Question: I have a spread sheet to calculate golf scores and handicaps. There is 8 games. Player of the year is calculated on a players top 5 scores. I need a formula which will sum the top 5 values of a players points. The players points are in the blue columns and the best 5 total points are stored in the yellow AR column.

Now, I am not an Excel expert but here is my attempt at a solution.
The problem is that I have to create a custom range for every player (which is not cool):
'''
=Sheet1!$E$2,Sheet1!$J$2,Sheet1!$O$2,Sheet1!$T$2,Sheet1!$Y$2,Sheet1!$AD$2,Sheet1!$AI$2,Sheet1!$AN$2
'''
And then I have to create a unique formula for each individual player (which is also not cool):
'''
=LARGE(Bergin_Martin,1)+ LARGE(Bergin_Martin,2)+ LARGE(Bergin_Martin,3)+ LARGE(Bergin_Martin,4)+ LARGE(Bergin_Martin,5)
'''
This works ok but it's not ideal if I want to add new players. Does anyone know of a formula which I can use without the need to create 1) a unique range for each player and 2) a unique formula to sum up the unique ranges?
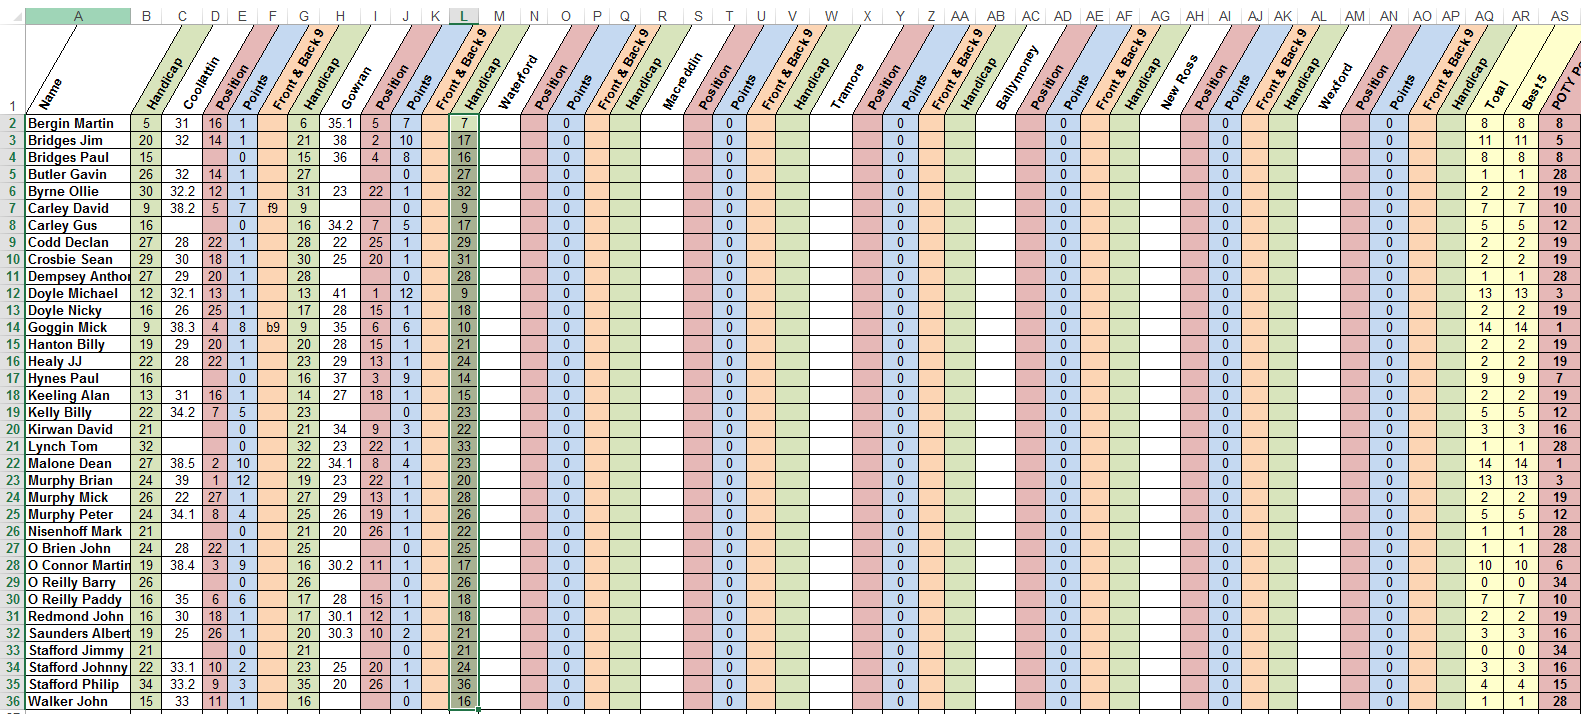
Answer: When an Excel Parameter takes an 'Array' you can pass in a dynamically generated one by wrapping the columns in parenthesis and separating each with commas. This allows you to use the slightly shorter but draggable:
'''
=LARGE((E2,J2,O2,T2,Y2,AD2,AI2,AN2),1) + LARGE((E2,J2,O2,T2,Y2,AD2,AI2,AN2),2) + LARGE((E2,J2,O2,T2,Y2,AD2,AI2,AN2),3) + LARGE((E2,J2,O2,T2,Y2,AD2,AI2,AN2),4) + LARGE((E2,J2,O2,T2,Y2,AD2,AI2,AN2),5)
'''
And then as @tigeravatar pointed out, you can use an <URL> for the second parameter of 'LARGE' that 'SUMPRODUCT' will apply through and calculate giving you the much shorter:
'''
=SUMPRODUCT(LARGE((E2,J2,O2,T2,Y2,AD2,AI2,AN2),{1,2,3,4,5}))
'''